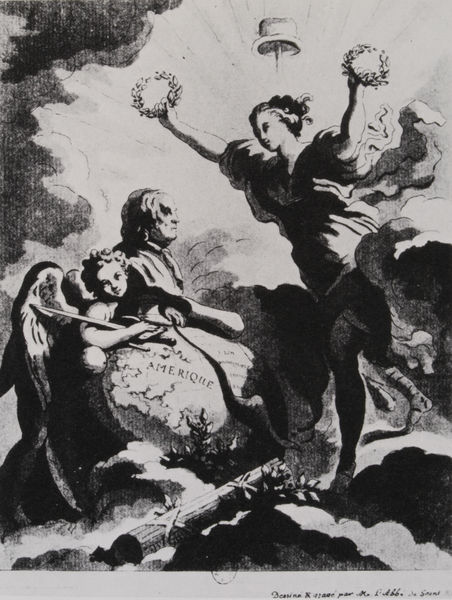
Titel: Franklin wird von der Freiheit gekrönt
Künstler: J. C. R. De Saint Non
Standort: Paris
Institution: Bibliothèque Nationale.
Schlagwörter: baum, berg, blätter, dunkel, flügel, gemälde, hand, himmel, laub, mann, schatten, weiß, wolken, mädchen, frau, grau, hintergrund, hut, licht, profil, schwarz, säule, zeichnung, wolke, rock, arme, mensch, stein, bildnis, hände, porträt, signatur, baumstamm, wind, zweige, kirche, gewand, kind, blatt, pflanze, pflanzen, tanzen, locken, fliegen, engel, putte, putto, bein, schrift, papier, bündel, laufen, reisig, grafik, amerika, französisch, flattern, wehen, inschrift, bauch, junge, leuchten, barfuss, laviert, schild, tusche, antike, knabe, strahlen, zweig, schweben, druck, schwarz weiss, radierung, stich, schwert, bleistift, stempel, allegorie, kranz, lorbeer, lorbeeren, lorbeerkranz, göttin, sieg, tinte, karte, brief, freiheit, erscheinung, schriftrolle, landkarte, kränze, stange, gottheit, amor, globus, schaft, köcher, pfeil, nike, cupido, gleichheit, siegeskranz, europa, schwaz, deckenmalerei, verfassung, weltkugel, tuschezeichnung, lorbeerkränze, kontinent, verkünden, atlas, schattten, viktoria, weltkarte, ovid, enel, siegeskränze, flatternd, ruten, washington, amerique, erobern, entdeckung, antrazit, scwert, 0stralen, knraz, methamorphose, loorberr, loorbeerkränze, fasci, anzen